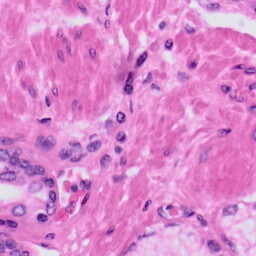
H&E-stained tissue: Prostate